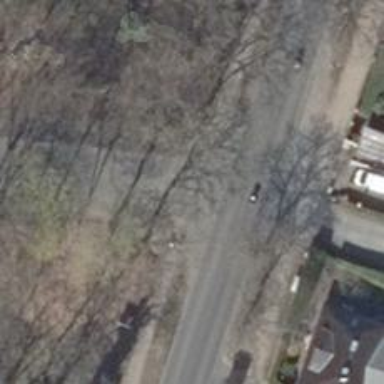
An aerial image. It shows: Unmarked crossing on the road.